Aerial crown-view tile of a tropical tree (Barro Colorado Island, Panama), acquired 20240611:
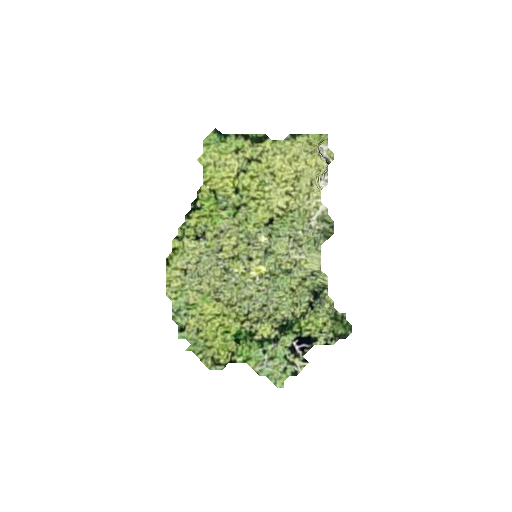
Species: Trichilia tuberculata
GBIF accepted scientific name: Trichilia tuberculata
Crown area: 52.025 m²